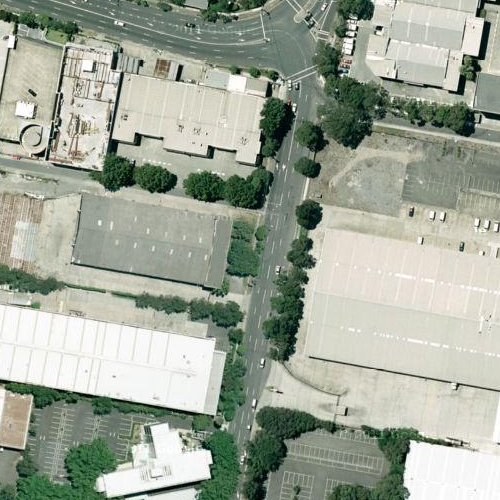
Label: sydney